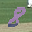
Label: 8